Aerial crown-view tile of a tropical tree (Barro Colorado Island, Panama), acquired 20250512:
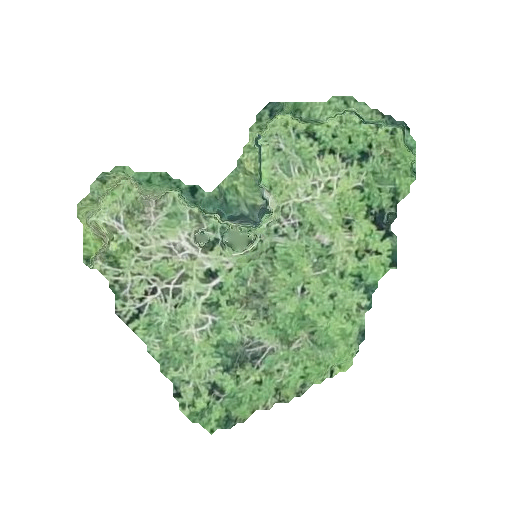
Species: Trattinnickia aspera
GBIF accepted scientific name: Trattinnickia aspera
Crown area: 103.115 m²